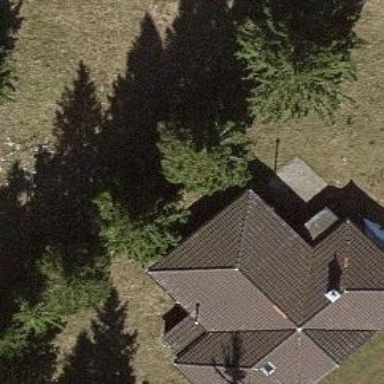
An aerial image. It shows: Evergreen needle-leaved tree.